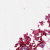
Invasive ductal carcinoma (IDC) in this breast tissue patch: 0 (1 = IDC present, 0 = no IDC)